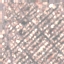
Land use / land cover class: Residential